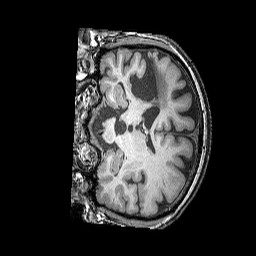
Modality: T1w
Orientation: coronal
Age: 56
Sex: male
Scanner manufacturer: siemens
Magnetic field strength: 3 T
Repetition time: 2.25 s
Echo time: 0.00415 s